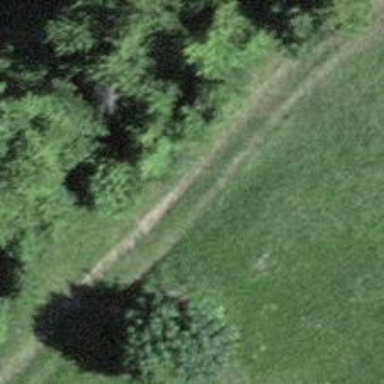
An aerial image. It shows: Dirt path.